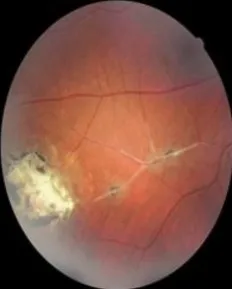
The left.
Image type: ophthalmic_imaging (fundus_photograph)